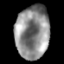
Tissue: lung
Cell type: Myeloid cells
Senescence score: 0.6529
Nuclear area (px): 1766
Mean DAPI intensity: 140.554